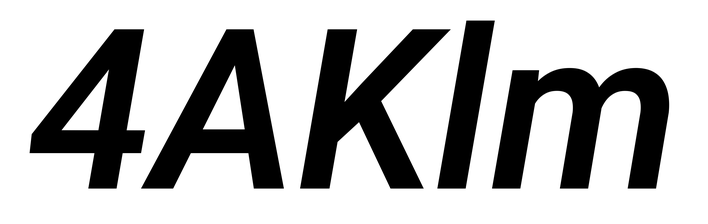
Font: Roboto-Italic_SemiBold_Italic